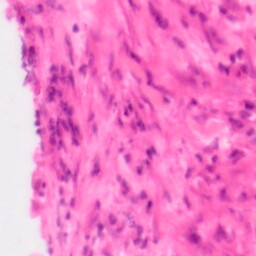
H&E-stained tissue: Colon